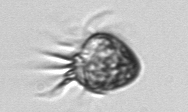
Label: Ciliophora